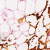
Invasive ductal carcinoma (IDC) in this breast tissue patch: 0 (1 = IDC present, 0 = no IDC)